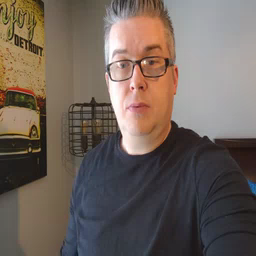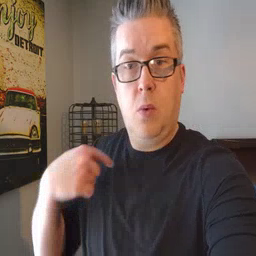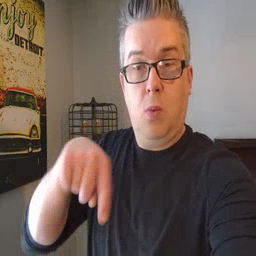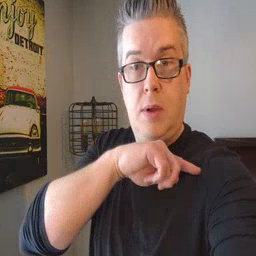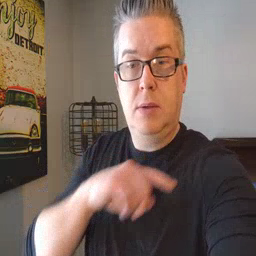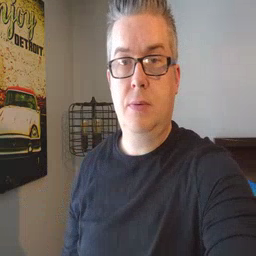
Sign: weus